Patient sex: M
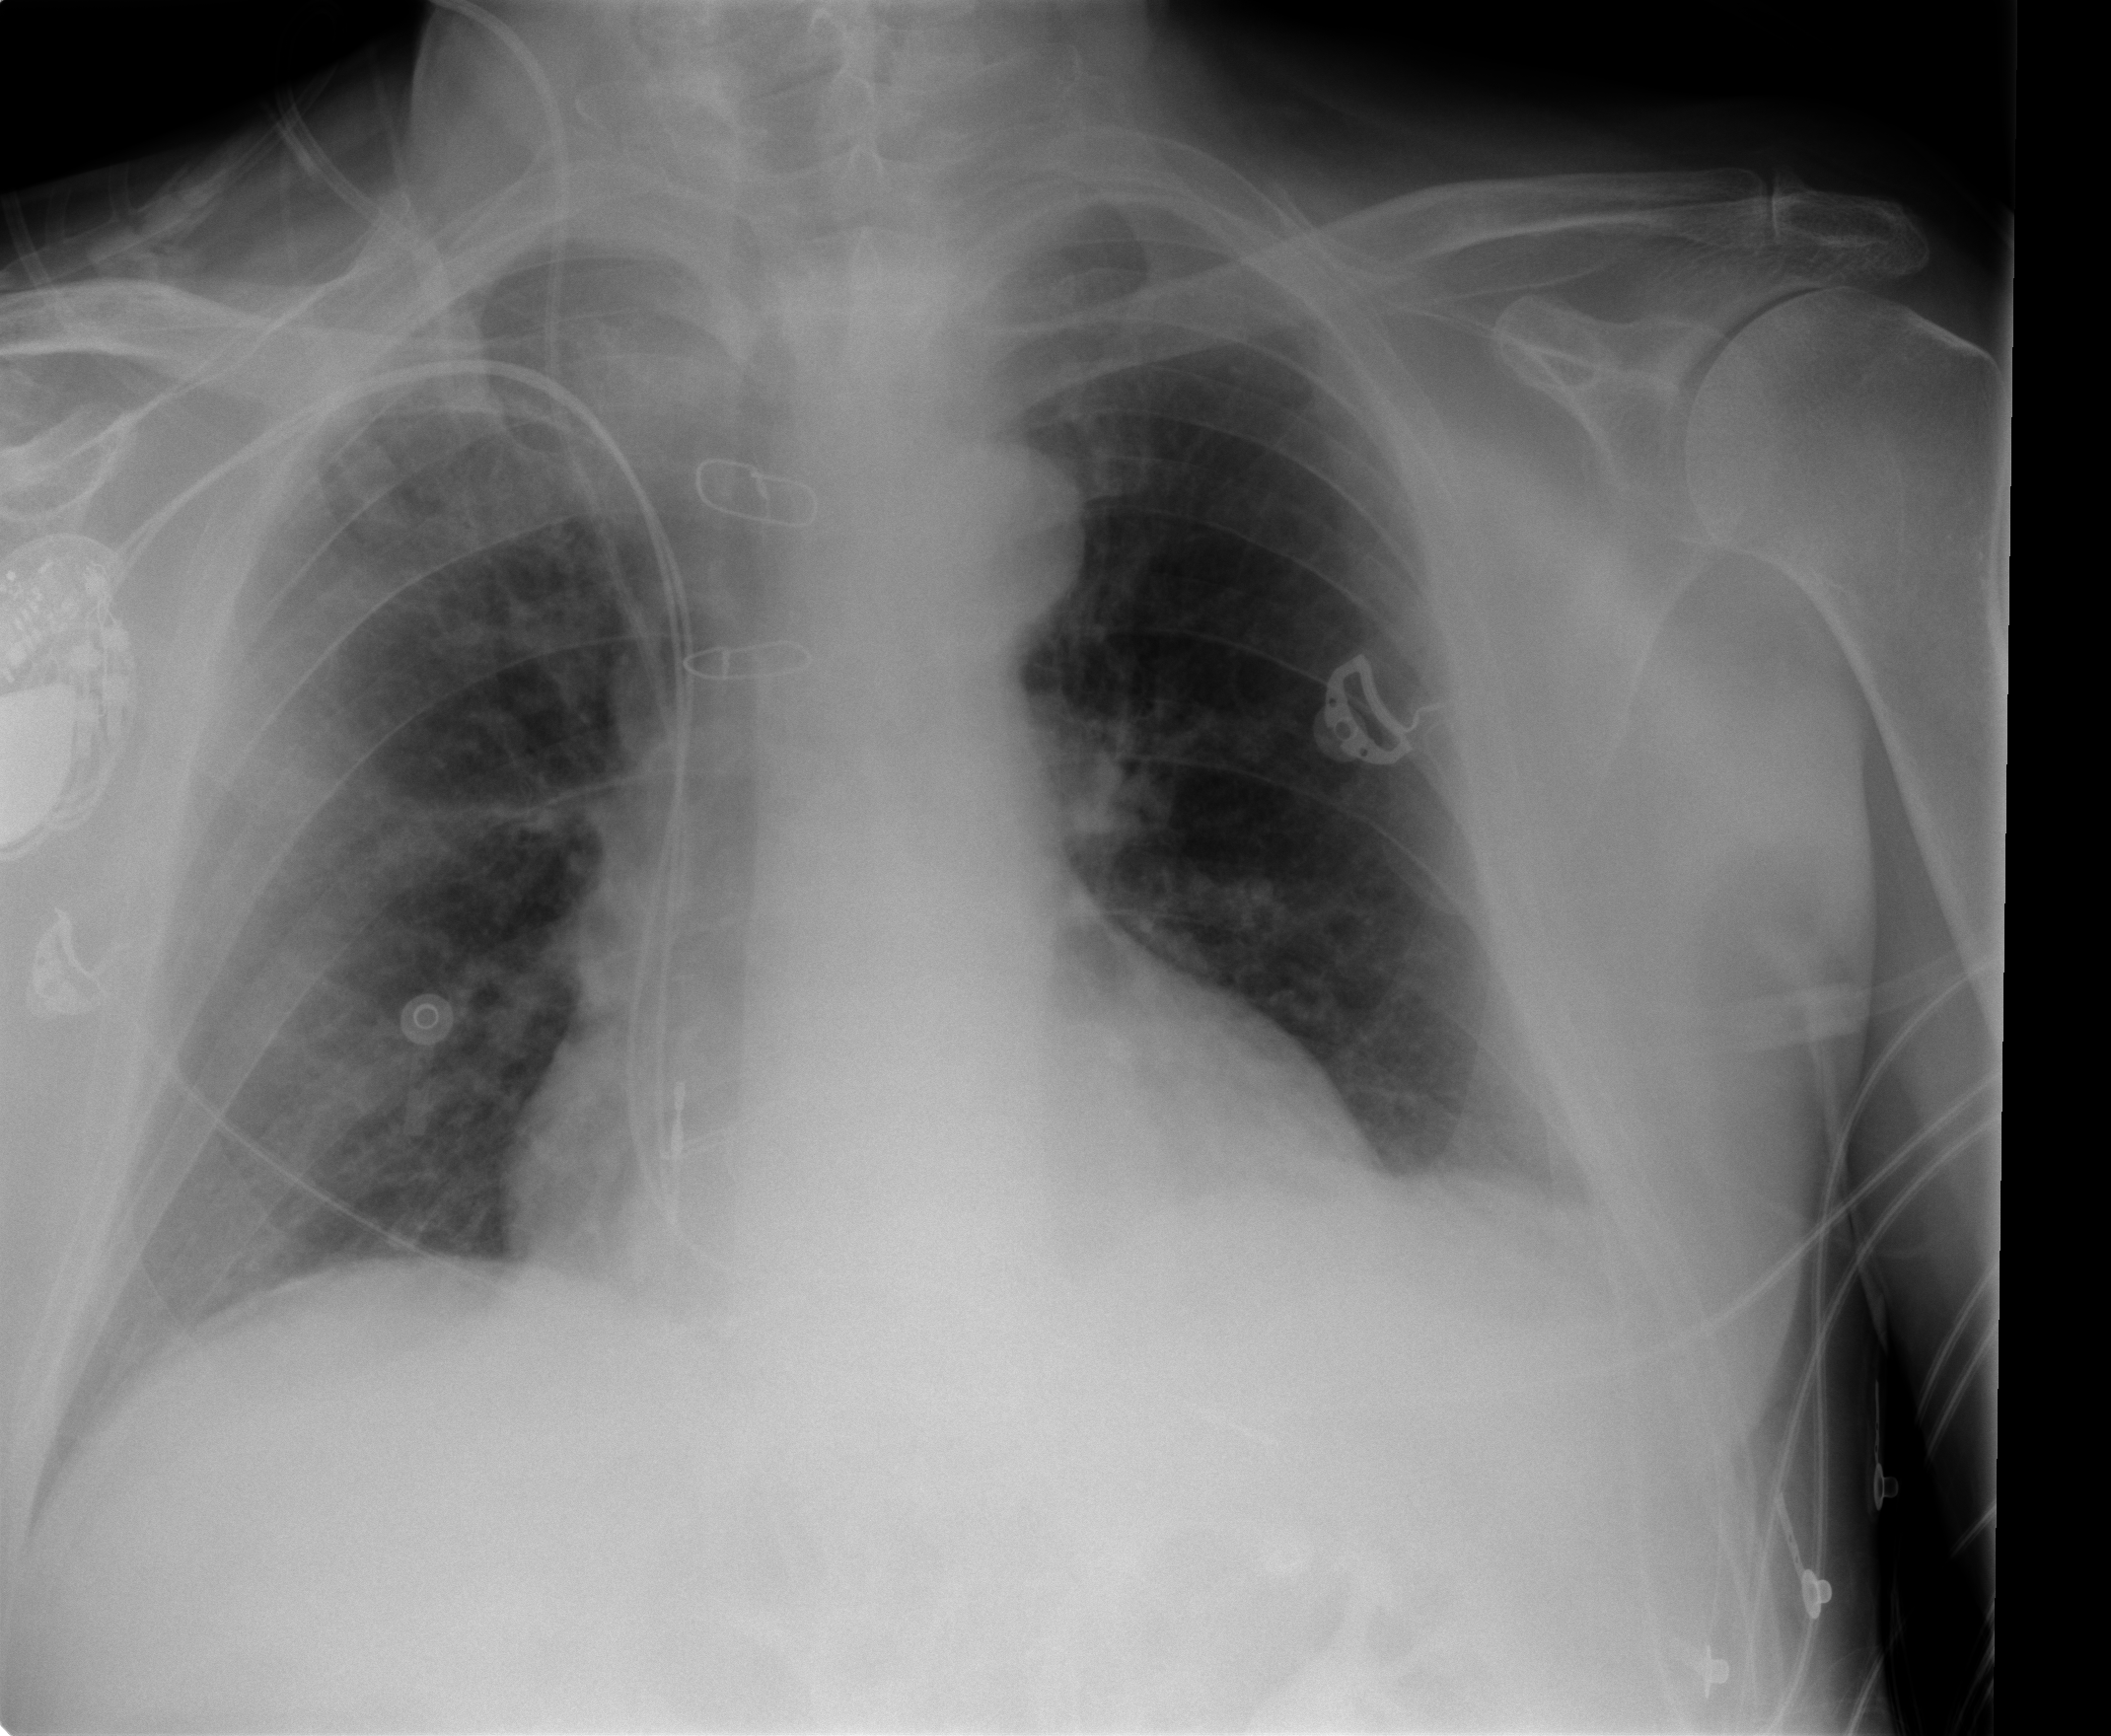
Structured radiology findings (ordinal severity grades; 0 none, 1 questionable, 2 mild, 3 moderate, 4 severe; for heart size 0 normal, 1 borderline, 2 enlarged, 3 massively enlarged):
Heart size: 2
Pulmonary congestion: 1
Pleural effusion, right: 1
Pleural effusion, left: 1
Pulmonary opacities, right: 1
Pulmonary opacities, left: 0
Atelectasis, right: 2
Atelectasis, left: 2